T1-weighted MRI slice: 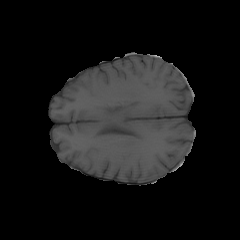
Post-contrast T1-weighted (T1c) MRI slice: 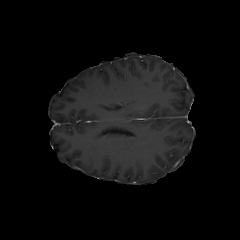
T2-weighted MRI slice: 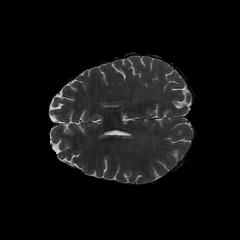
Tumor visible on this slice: no